Question: Find the horizontal coordinate of the first time the ball hits the ground. The result is rounded down to the nearest integer. Note that there is no energy loss in the event of a collision
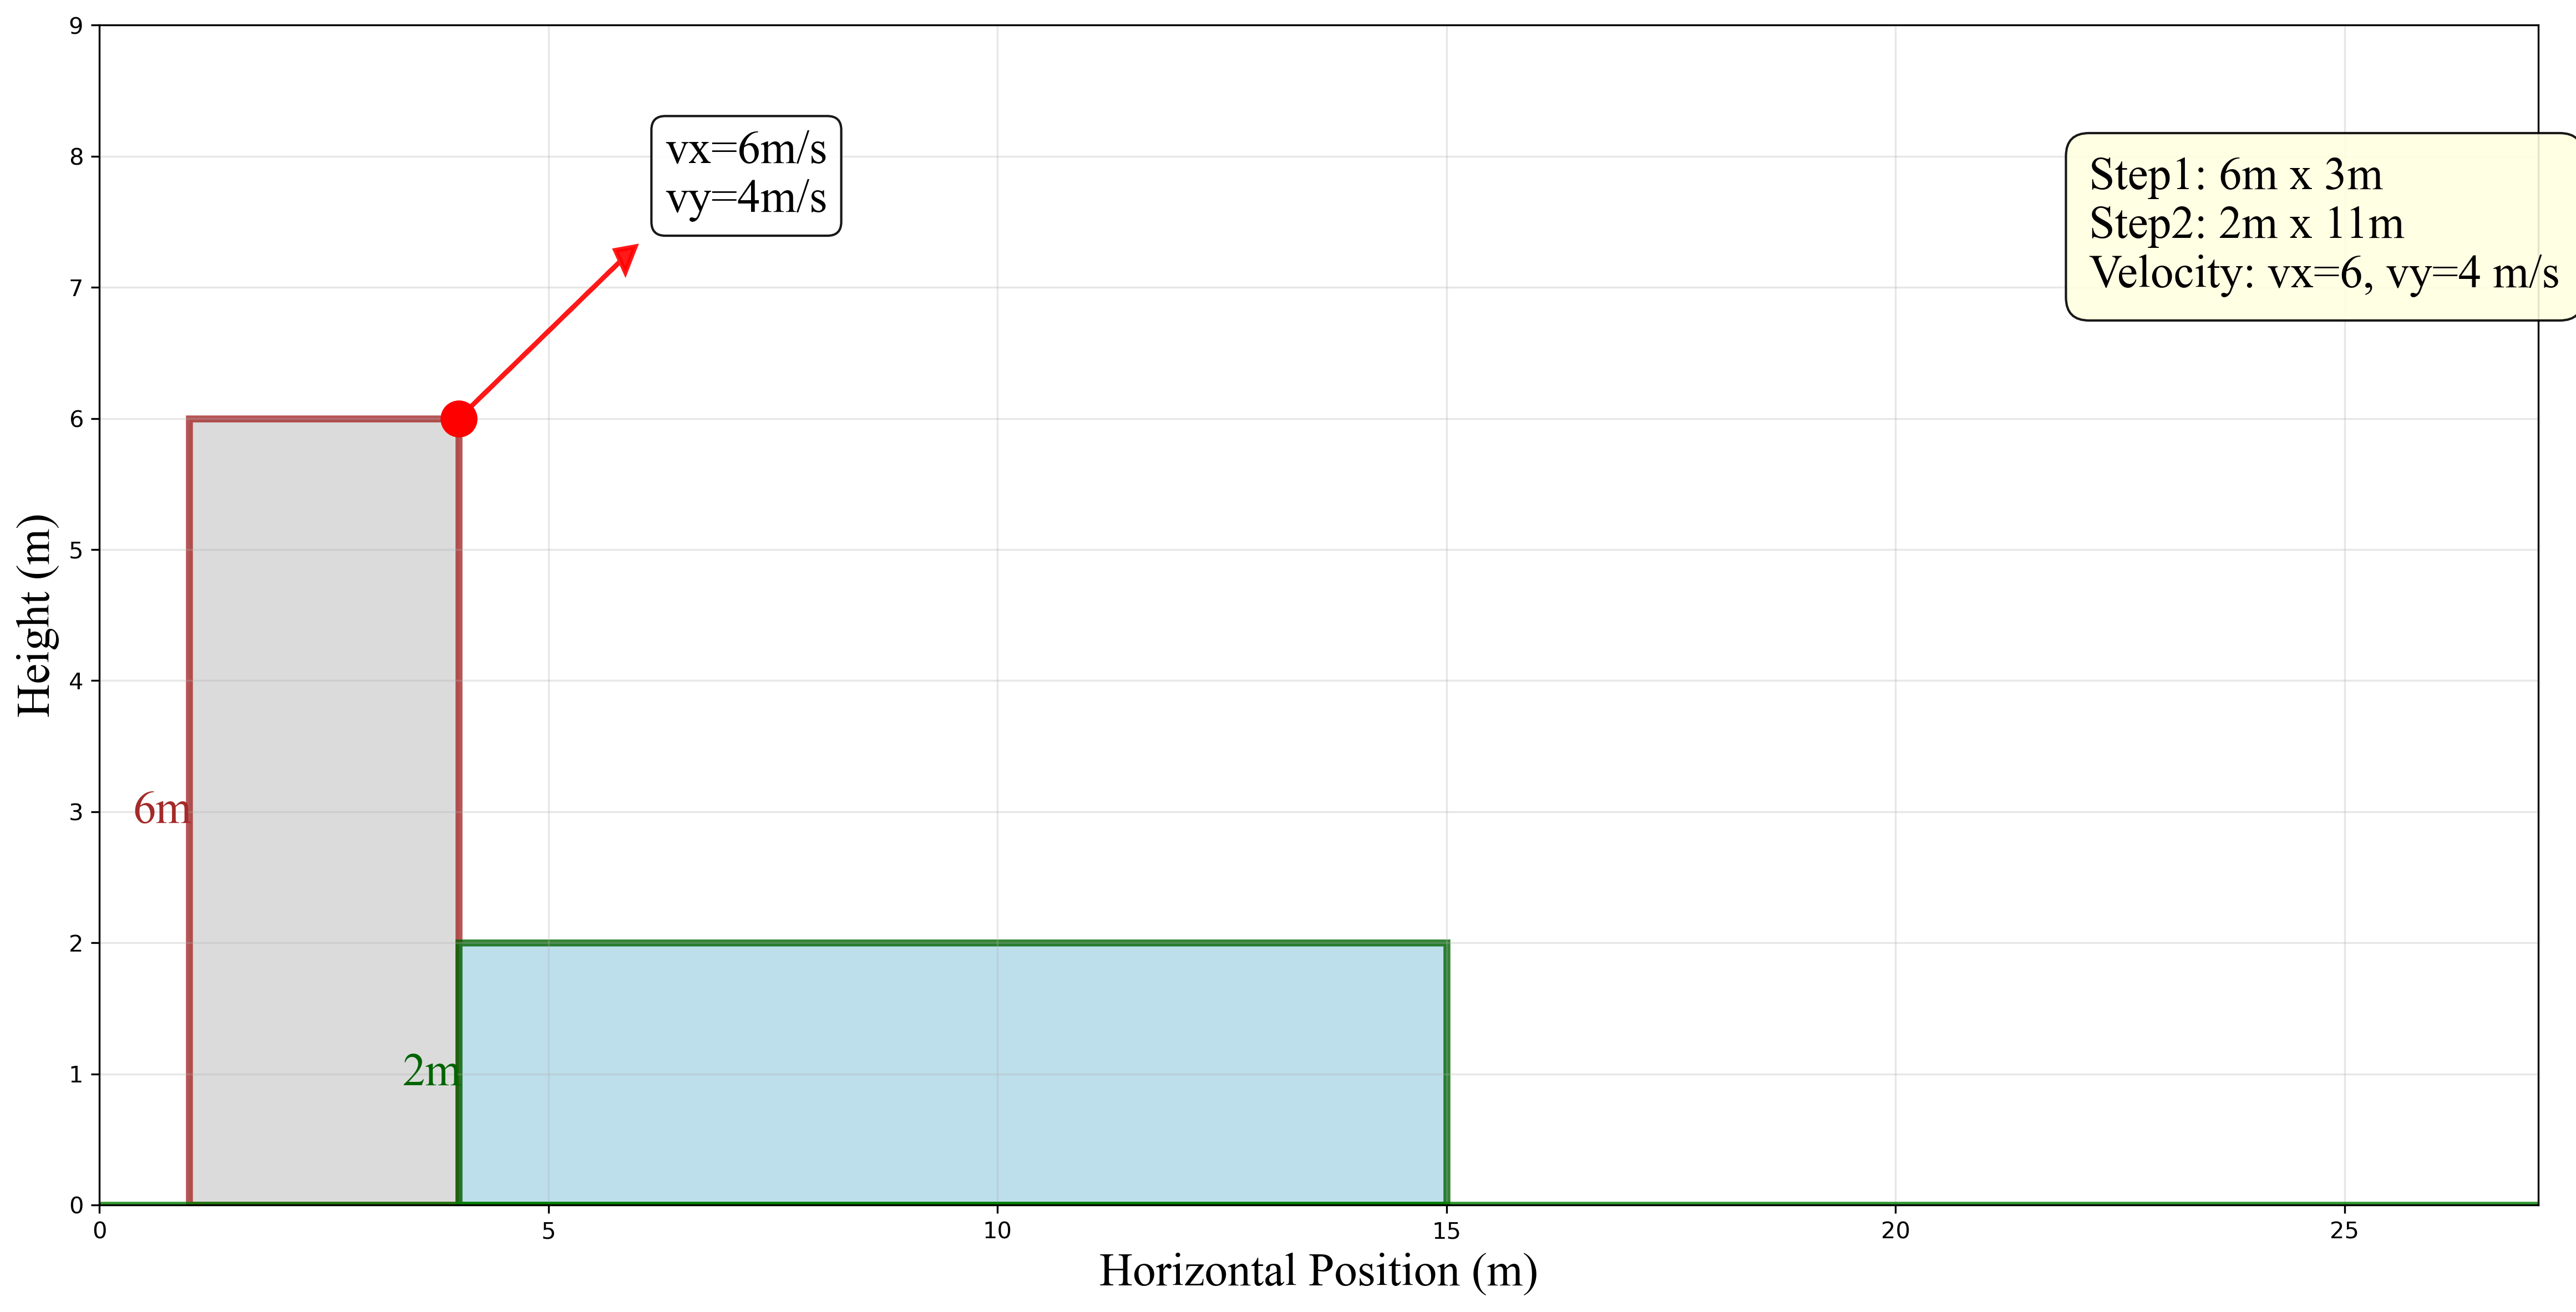
Answer: 25